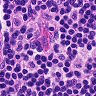
Metastatic tissue present: no